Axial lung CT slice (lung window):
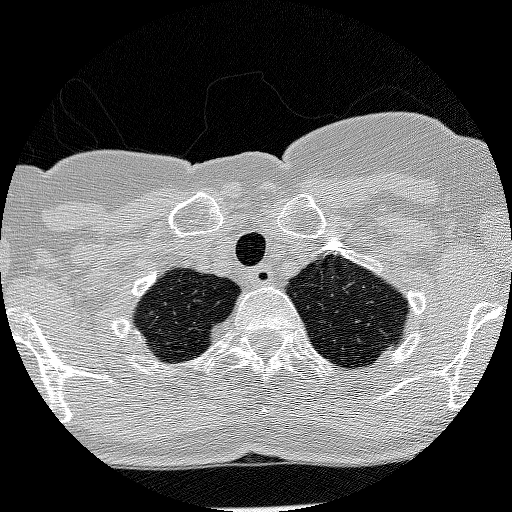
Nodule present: no